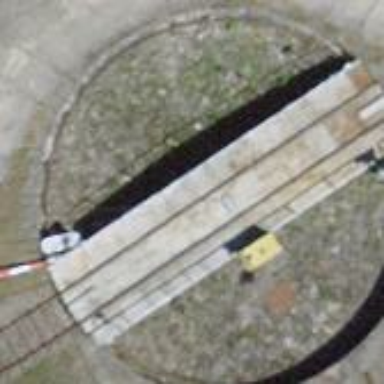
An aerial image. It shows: Yard with single track and railway turntable.